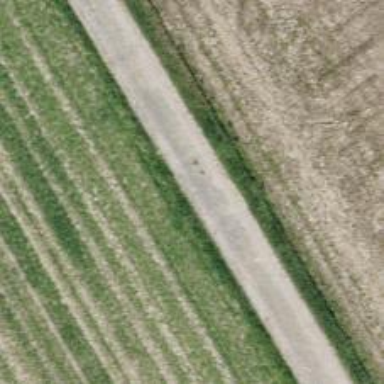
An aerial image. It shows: Well-maintained track road of grade 1.